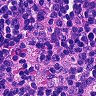
Metastatic tissue present: no